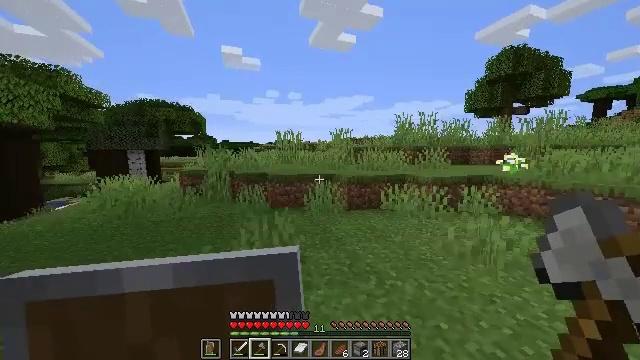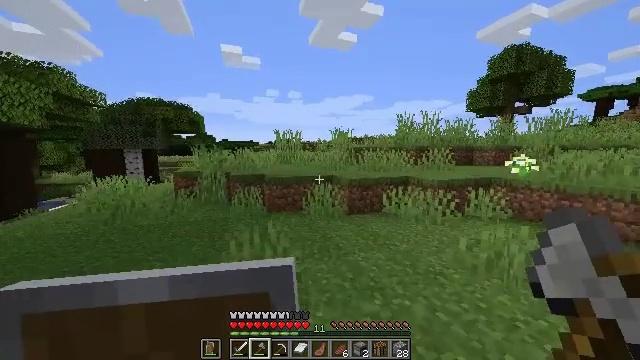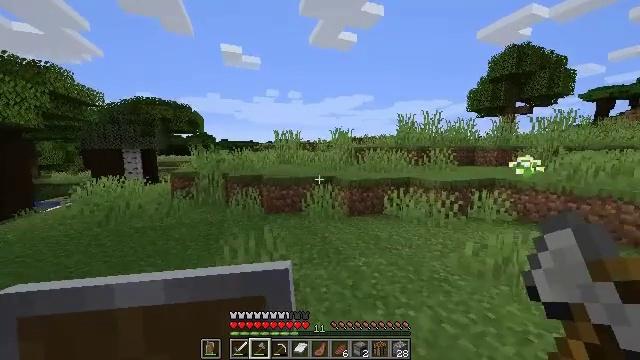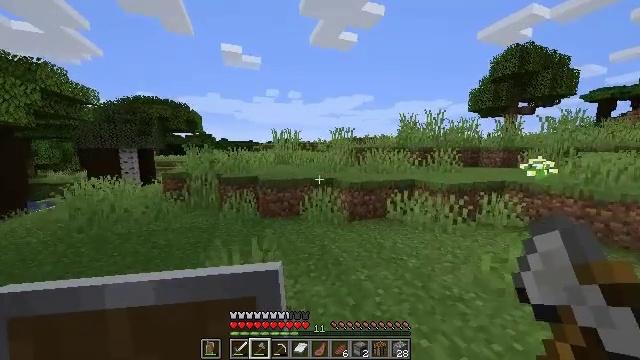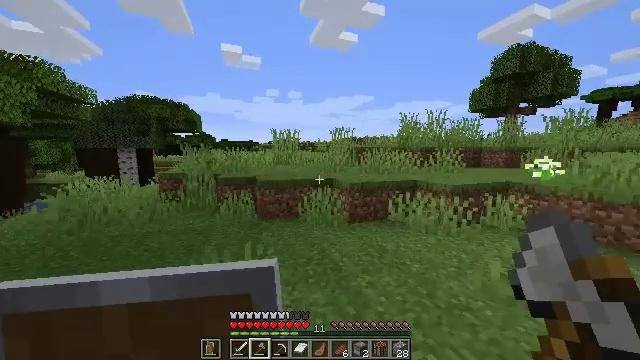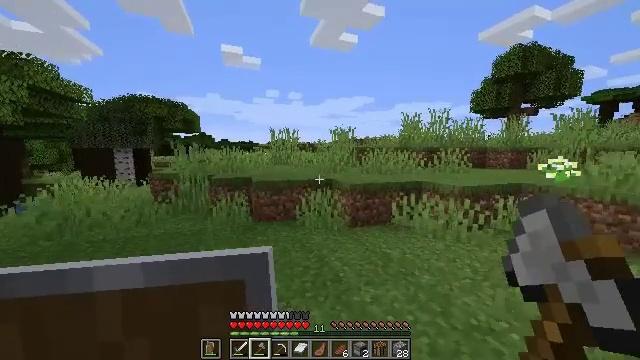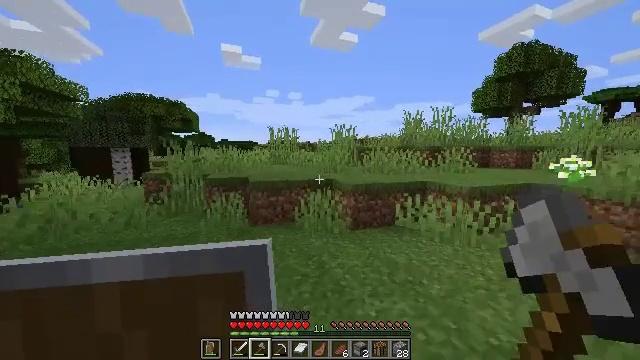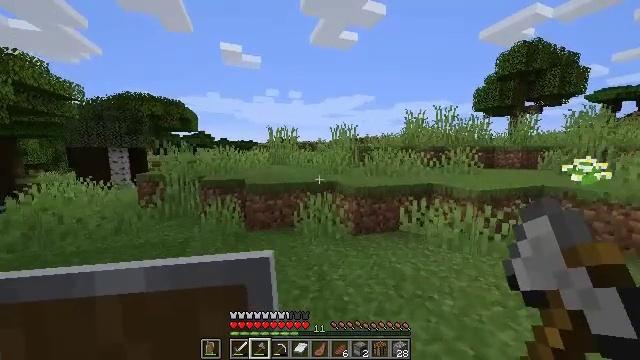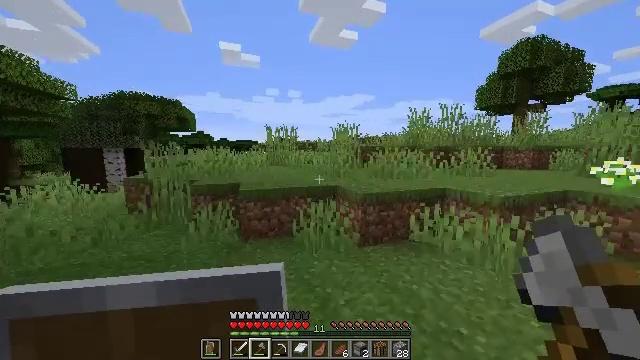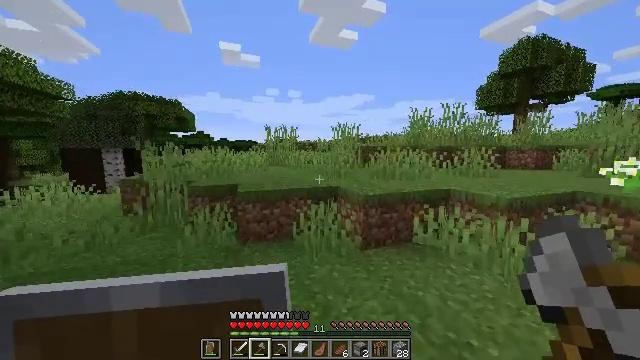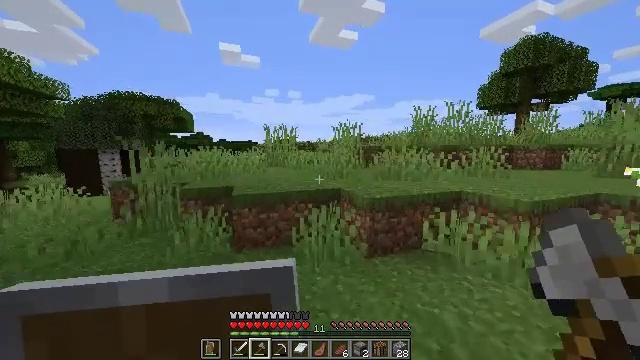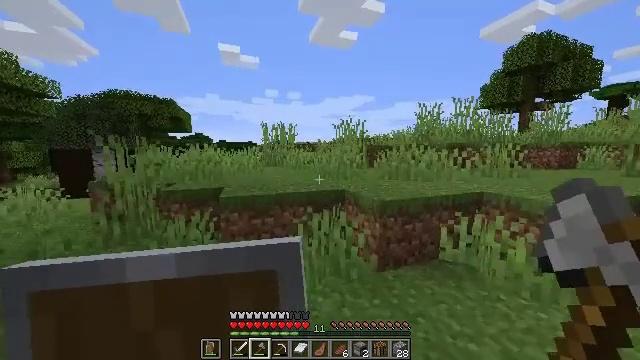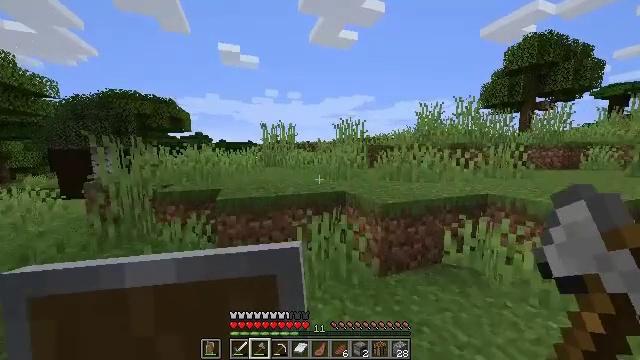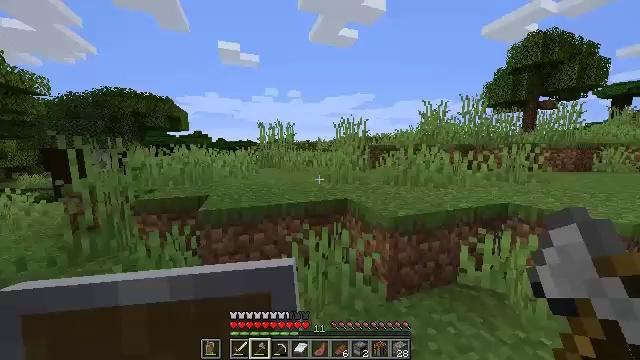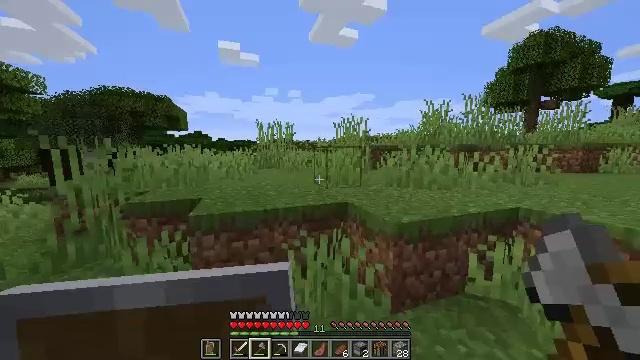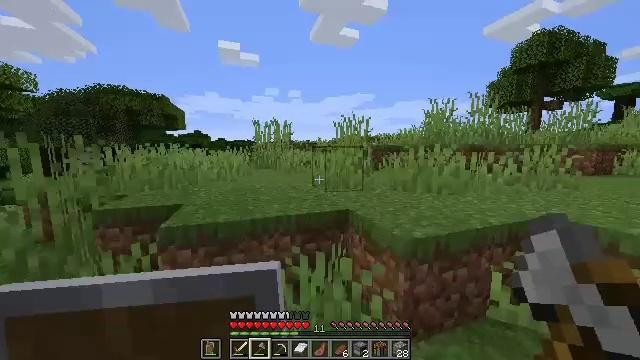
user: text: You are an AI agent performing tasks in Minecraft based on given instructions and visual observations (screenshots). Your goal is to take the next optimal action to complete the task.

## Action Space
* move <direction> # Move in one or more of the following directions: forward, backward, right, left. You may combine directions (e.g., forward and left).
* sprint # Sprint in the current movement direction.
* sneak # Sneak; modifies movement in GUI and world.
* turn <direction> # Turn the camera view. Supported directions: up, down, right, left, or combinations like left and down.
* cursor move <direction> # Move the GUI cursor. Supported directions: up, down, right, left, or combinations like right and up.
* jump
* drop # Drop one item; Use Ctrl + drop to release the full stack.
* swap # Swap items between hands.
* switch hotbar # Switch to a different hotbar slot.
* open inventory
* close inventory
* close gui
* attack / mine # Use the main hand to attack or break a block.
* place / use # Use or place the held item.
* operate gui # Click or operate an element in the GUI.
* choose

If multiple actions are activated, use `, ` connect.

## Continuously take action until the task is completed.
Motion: motion action
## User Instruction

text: Drop a spider eye.
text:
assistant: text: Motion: move forward
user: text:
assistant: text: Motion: move forward
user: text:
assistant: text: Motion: move forward
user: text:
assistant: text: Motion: move forward
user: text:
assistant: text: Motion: move forward
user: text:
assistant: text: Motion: move forward
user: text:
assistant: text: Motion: move forward
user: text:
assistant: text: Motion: move forward
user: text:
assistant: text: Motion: move forward
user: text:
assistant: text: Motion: move forward
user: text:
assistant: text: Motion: move forward
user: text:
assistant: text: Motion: move forward
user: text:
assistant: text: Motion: move forward
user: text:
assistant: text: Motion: move forward
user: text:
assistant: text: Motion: move forward
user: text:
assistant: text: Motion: move forward
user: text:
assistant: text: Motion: move forward
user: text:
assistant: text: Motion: move forward, jump
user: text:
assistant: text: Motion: move forward, jump
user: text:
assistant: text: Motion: move forward, jump
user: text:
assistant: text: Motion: move forward, jump
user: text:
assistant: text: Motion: move forward, jump
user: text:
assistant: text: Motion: move forward, jump
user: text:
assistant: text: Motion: move forward, jump
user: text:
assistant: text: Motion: move forward, jump
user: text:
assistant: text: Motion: move forward, jump
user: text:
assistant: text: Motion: move forward, jump
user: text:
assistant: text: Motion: move forward, jump
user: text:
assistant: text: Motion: move forward, jump
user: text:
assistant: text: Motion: move forward, jump